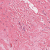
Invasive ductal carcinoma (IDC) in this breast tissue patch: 0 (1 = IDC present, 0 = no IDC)